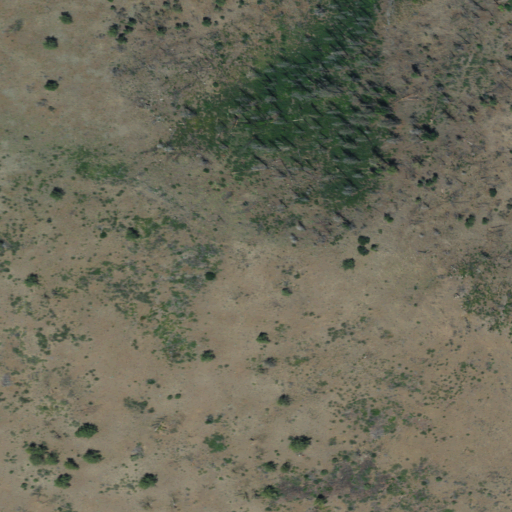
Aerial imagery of mountain in California named Bald Mountain containing shrub, evergreen forest, and grassland